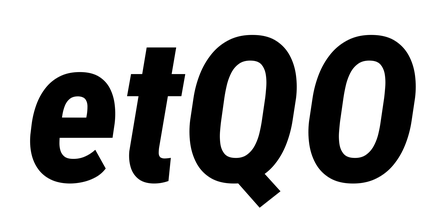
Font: Roboto-Italic_Condensed_ExtraBold_Italic